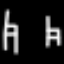
Label: chair